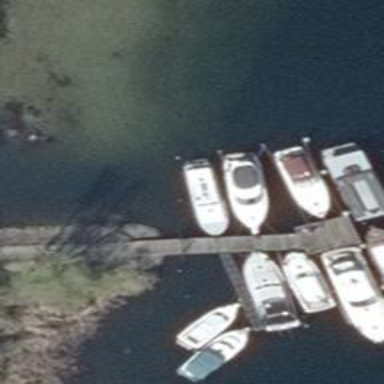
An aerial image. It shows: Man-made pier.